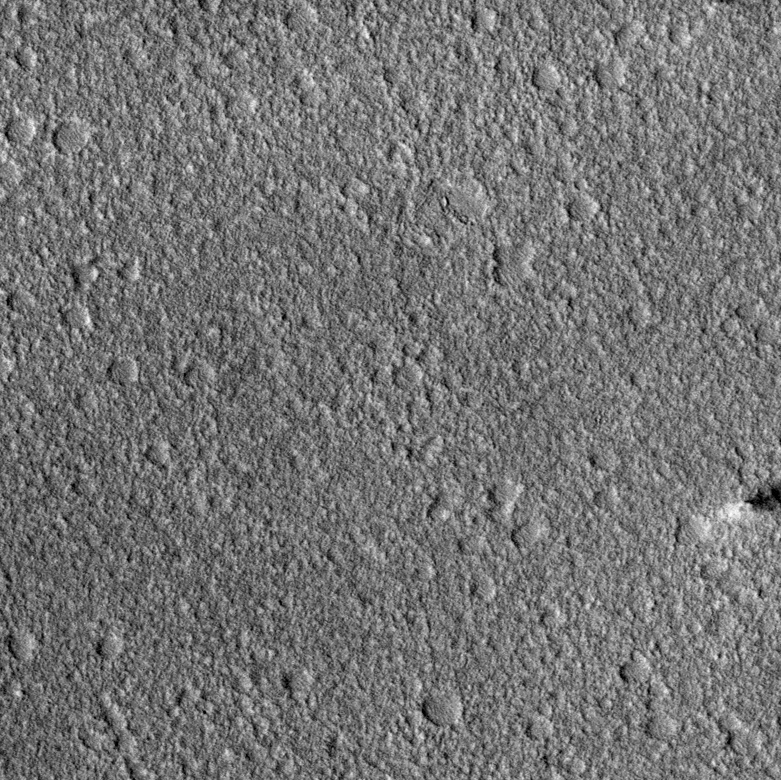
Label: dustdevil